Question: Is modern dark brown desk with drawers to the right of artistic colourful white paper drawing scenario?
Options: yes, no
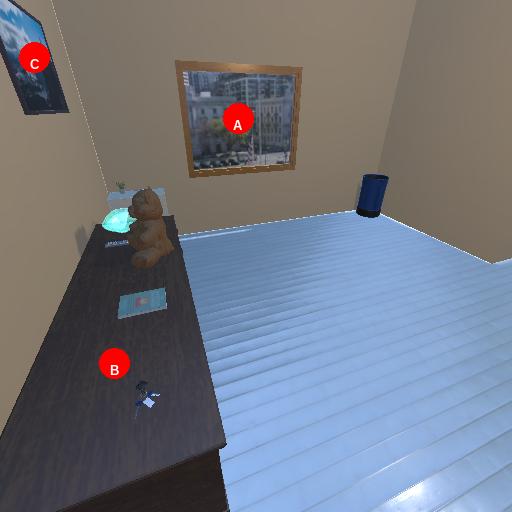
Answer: yes